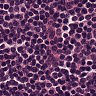
Metastatic tissue present: no